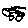
Label: car